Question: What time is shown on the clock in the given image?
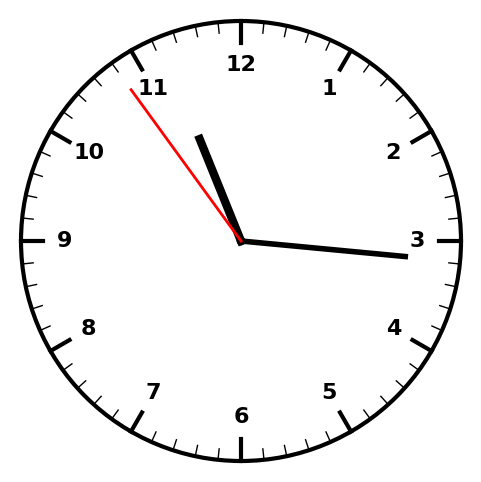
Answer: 11:15:54